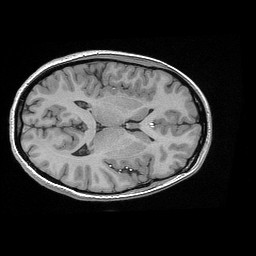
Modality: T1w
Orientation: axial